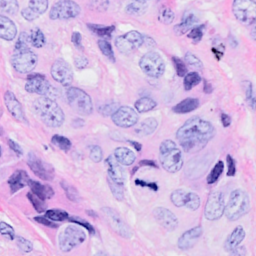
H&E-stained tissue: Breast